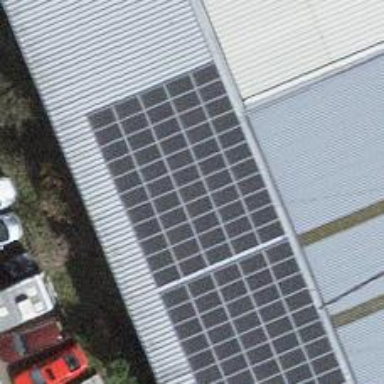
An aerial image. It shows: Solar power generator.